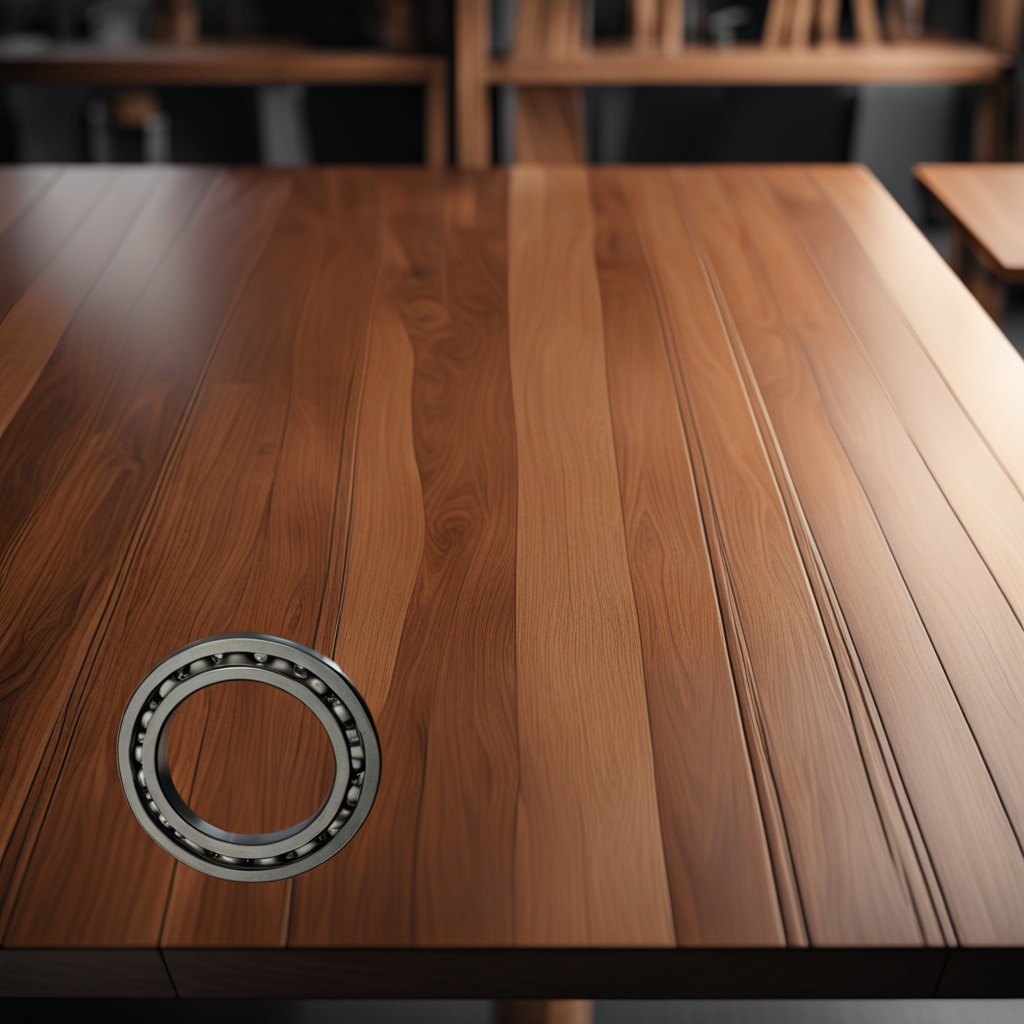
A metal ball bearing is lying on the wooden table in a carpentry studio.